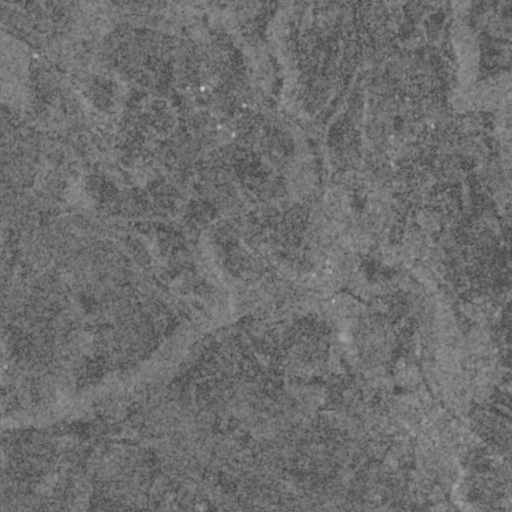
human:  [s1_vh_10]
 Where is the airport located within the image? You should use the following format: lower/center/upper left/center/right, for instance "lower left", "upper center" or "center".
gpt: The airport is located in the lower right of the image.
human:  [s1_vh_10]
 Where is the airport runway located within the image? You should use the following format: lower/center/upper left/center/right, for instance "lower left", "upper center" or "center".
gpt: The airport runway is located in the lower right of the image.
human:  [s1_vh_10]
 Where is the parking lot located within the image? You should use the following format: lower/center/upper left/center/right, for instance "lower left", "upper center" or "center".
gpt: The parking lot is located in the lower right of the image.
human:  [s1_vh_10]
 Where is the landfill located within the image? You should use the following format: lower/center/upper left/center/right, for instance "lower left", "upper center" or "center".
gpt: There is no landfill in the image.

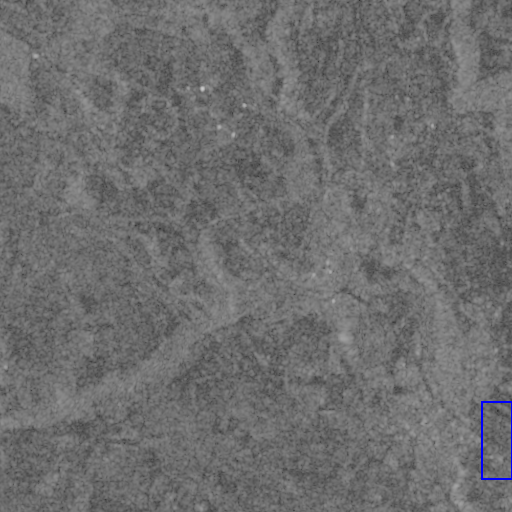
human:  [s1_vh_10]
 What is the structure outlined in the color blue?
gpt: The structure outlined in blue is an airport.
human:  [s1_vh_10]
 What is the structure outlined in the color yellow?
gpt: There is no yellow outline.